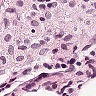
Metastatic tissue present: no